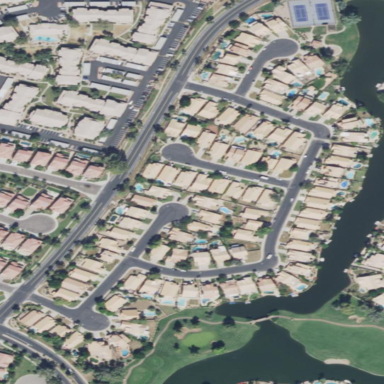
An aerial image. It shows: Residential neighbourhood.